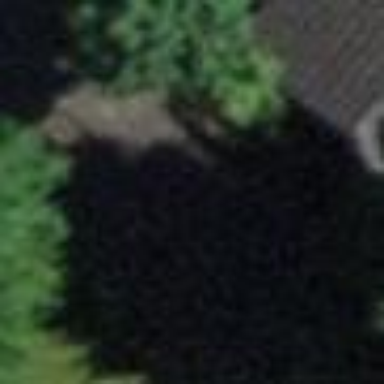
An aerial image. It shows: Garage building.